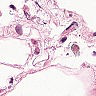
Metastatic tissue present: no